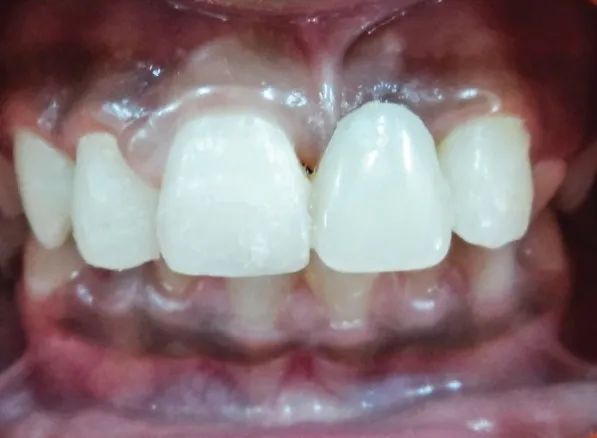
Final frontal view of the FRC resin bridge after the rubber dam removal.
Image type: medical_photograph (other_medical_photograph)